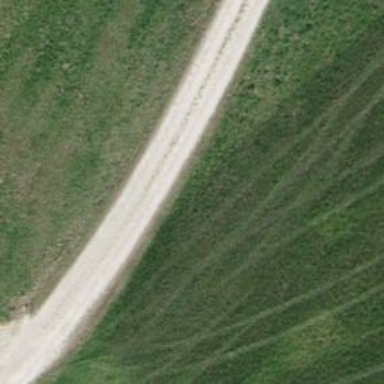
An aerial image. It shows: Track with compacted grade2 surface.